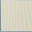
Piece: xx